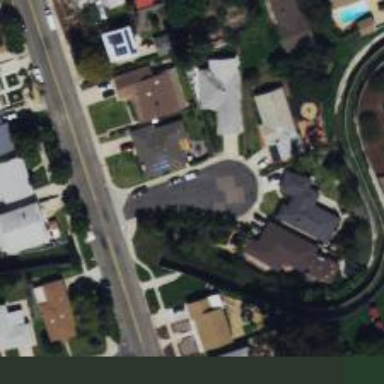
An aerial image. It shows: Residential road with asphalt surface. There is sidewalk on the left side.